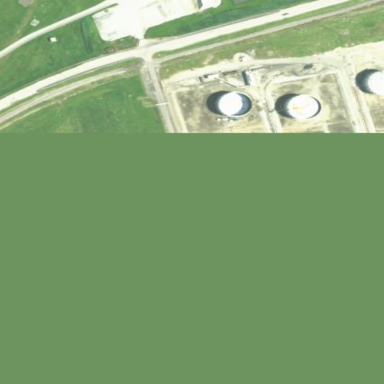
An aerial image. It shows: Industrial area dedicated to oil-related activities.